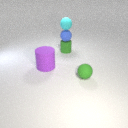
large purple rubber cylinder to the left of small green rubber cylinder